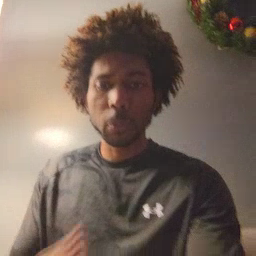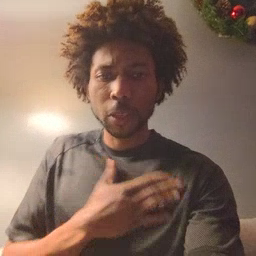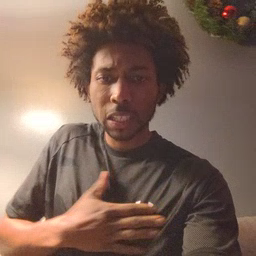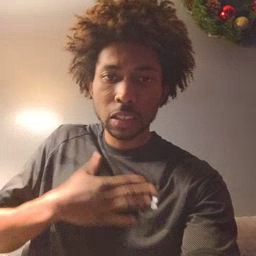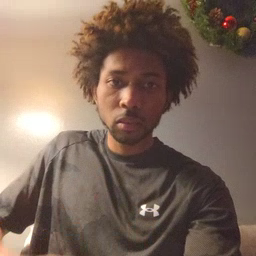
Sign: please